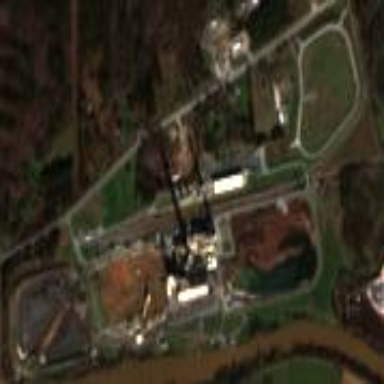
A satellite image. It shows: Industrial area with coal-fired plant.